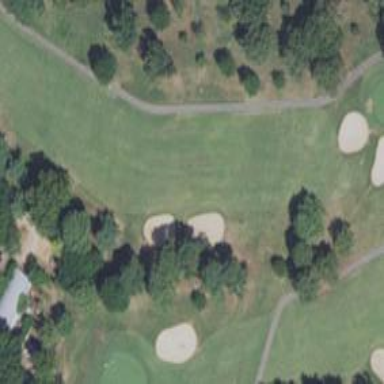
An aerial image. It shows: View of golf hole.